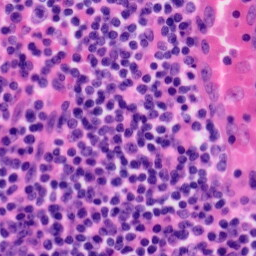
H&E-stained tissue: Tonsil